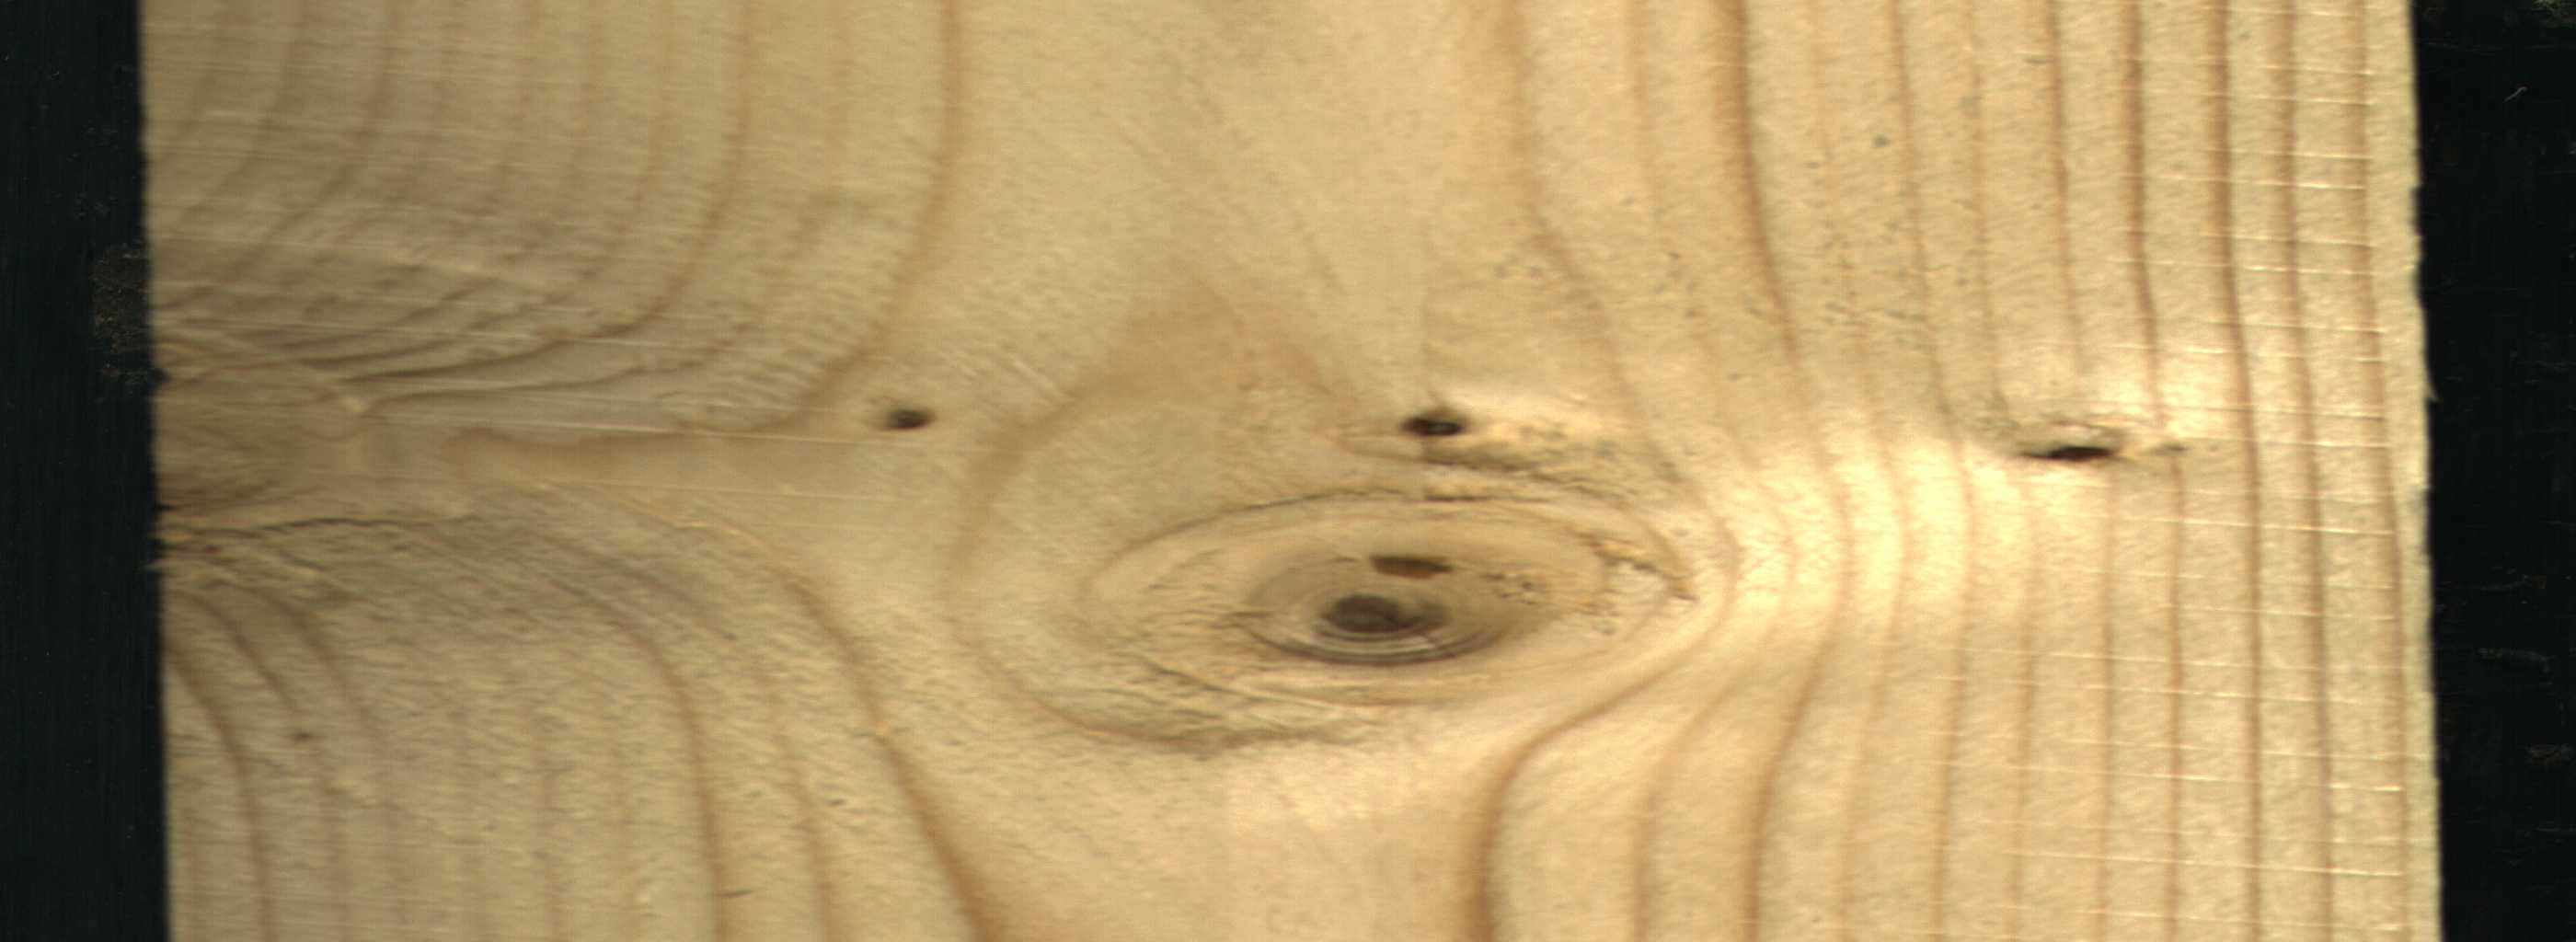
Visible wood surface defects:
Dead_Knot
Dead_Knot
Live_Knot
Live_Knot
Live_Knot